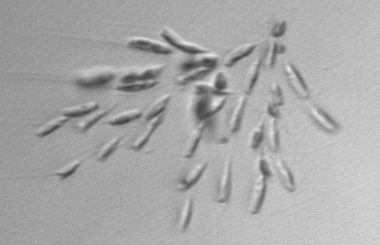
Label: Dinobryon